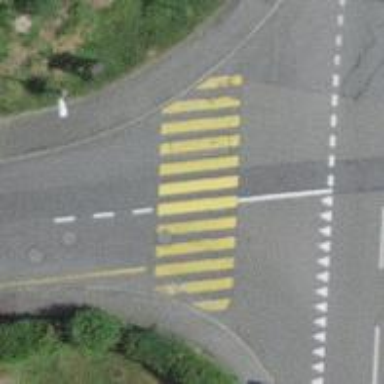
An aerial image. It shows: Uncontrolled zebra crossing with notable zebra markings.